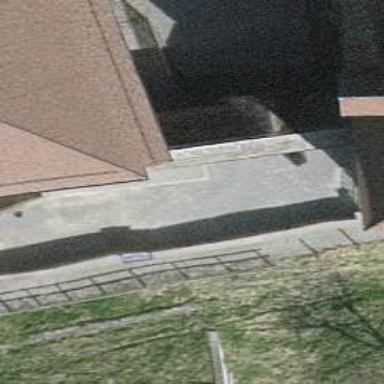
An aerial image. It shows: Entrance with barrier.